Question: I've written a small form that reads the data from a database table (SQL CE 3.5) and displays it in a DataGridView control. This works fine. I then modified it to make a change to the data before displaying it, which also seems to work fine with the exception that it doesn't seem to actually commit the changes to the database. The code is as follows:
'''
using (SqlCeConnection conn = new SqlCeConnection(
Properties.Settings.Default.Form1ConnectionString
)) {
conn.Open();
using (SqlCeDataAdapter adapter = new SqlCeDataAdapter(
"SELECT * FROM People", conn
)) {
//Database update command
adapter.UpdateCommand = new SqlCeCommand(
"UPDATE People SET name = @name " +
"WHERE id = @id", conn);
adapter.UpdateCommand.Parameters.Add(
"@name", SqlDbType.NVarChar, 100, "name");
SqlCeParameter idParameter = adapter.UpdateCommand.Parameters.Add(
"@id", SqlDbType.Int);
idParameter.SourceColumn = "id";
idParameter.SourceVersion = DataRowVersion.Original;
//Create dataset
DataSet myDataSet = new DataSet("myDataSet");
DataTable people = myDataSet.Tables.Add("People");
//Edit dataset
adapter.Fill(myDataSet, "People");
people.Rows[0].SetField("name", "New Name!");
adapter.Update(people);
//Display the table contents in the form datagridview
this.dataGridView1.DataSource=people;
}
}
'''
The form displays like so:

Looking at the table via Visual Studio's Server Explorer however, doesn't show any change to the table.
What am I doing wrong?
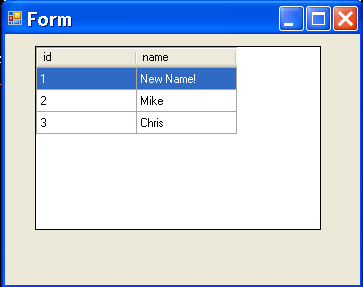
Answer: I found it. It took days but I found it.
Properties.Settings.Default.Form1ConnectionString is "Data Source=|DataDirectory|\Form1.sdf". The update works if I replace the automatically generated "|DataDirectory|" with the actual path. Oddly enough reading from the database works either way.